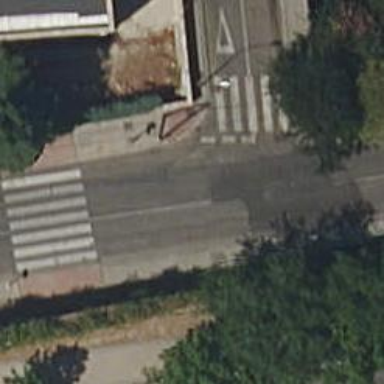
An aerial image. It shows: Road with "give way" sign.